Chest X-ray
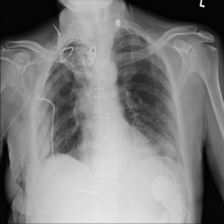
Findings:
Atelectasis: negative
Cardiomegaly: negative
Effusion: negative
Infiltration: negative
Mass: negative
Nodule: negative
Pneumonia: negative
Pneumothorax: positive
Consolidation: positive
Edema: negative
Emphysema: positive
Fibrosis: negative
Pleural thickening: negative
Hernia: negative